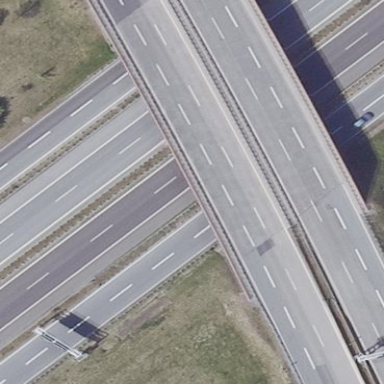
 classified as motorway. The layout of the junction resembles Y-shape."